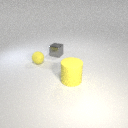
large yellow rubber cylinder in front of small gray metal cube